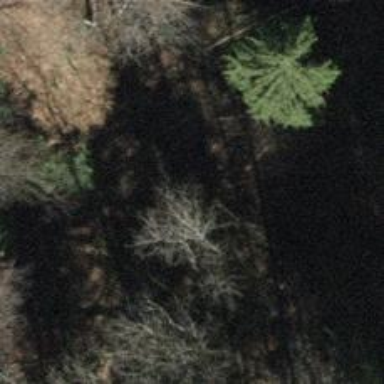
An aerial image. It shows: Path crossing bridge with excellent trail visibility.